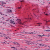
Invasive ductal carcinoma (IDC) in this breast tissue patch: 0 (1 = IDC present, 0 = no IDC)